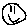
Label: smiley face